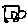
Label: car